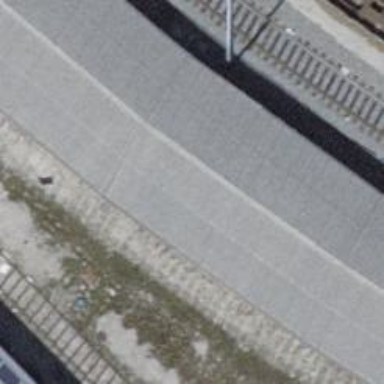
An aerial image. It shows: Abandoned railway yard is depicted.